Question: I wrote a program that is supposed to draw the Mandelbrot fractal. Unfortunately, it seems to be drunk. Here is the output:

The relevant function:
'''
void drawMandelbrot(float x, float y, float width, float height, float delta) {
for (float currentX = -2; currentX < 2; currentX += delta) {
for (float currentY = -2; currentY < 2; currentY += delta) {
Complex z(0, 0);
Complex c(currentX, currentY);
int iterations = 0;
do {
z = z * z + c;
++iterations;
}
while (z.getAbsoluteValue() <= 2 && iterations < MANDELBROT_ITERATION_LIMIT);
ALLEGRO_COLOR pixelColor;
float pixelX = (currentX + 2) / 4 * width;
float pixelY = (currentY + 2) / 4 * width;
if (z.getAbsoluteValue() <= 2) {
pixelColor = blackColor;
// Commented because you might not want this much junk in your terminal
//std::cout << "Stayed small! " << z.toString() << std::endl;
} else {
pixelColor = al_color_hsv(iterations / MANDELBROT_ITERATION_LIMIT, 1.0f, 1.0f);
// idem
//std::cout << "Blew up! " << z.toString() << std::endl;
}
al_draw_pixel(pixelX, pixelY, pixelColor);
}
}
}
'''
I believe the 'Complex::operator...' methods are correct, I suspect a logic error in the above function. When checking the output of the above (commented) std::cout statements, the absolute values of the complex numbers in the output is indeed less than 2, yet the image doesn't look like the plotted mandelbrot set.
Where is the wrong condition?
---
An mcve is included in the edit history.
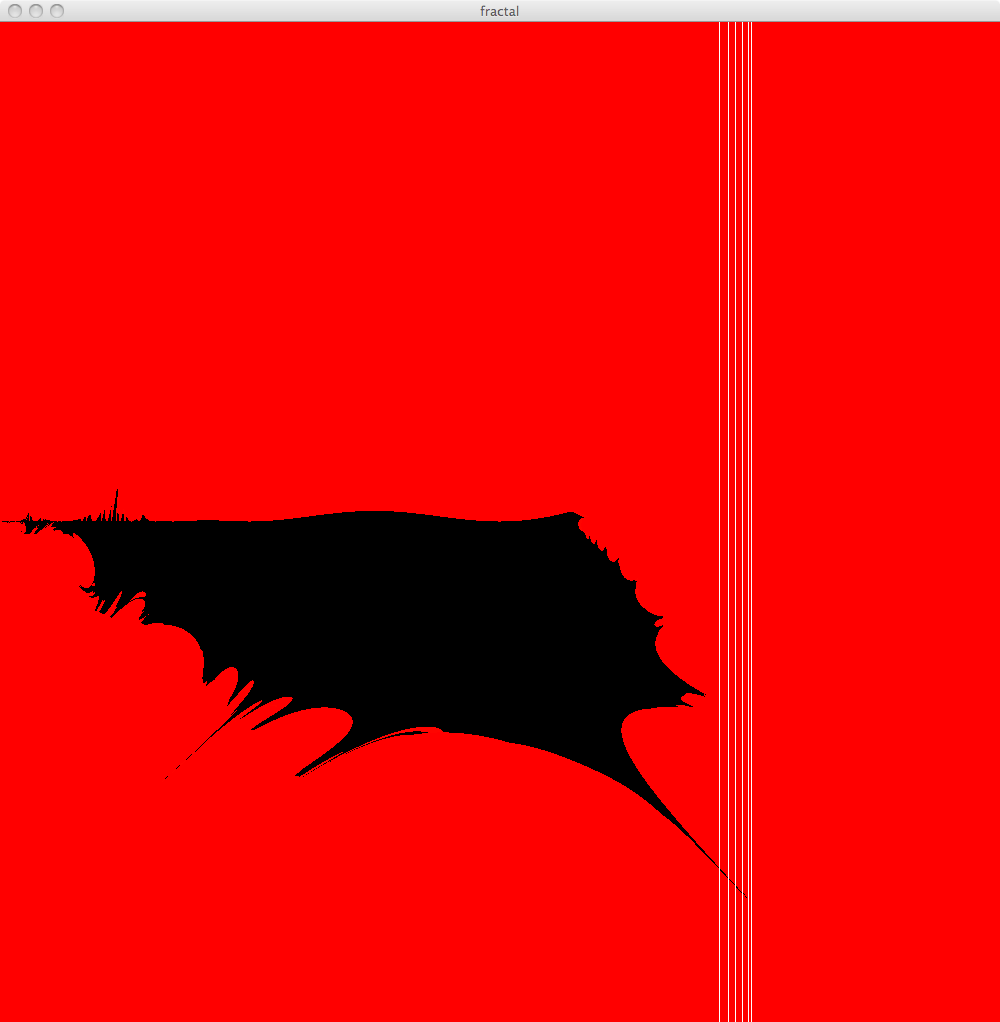
Answer: Your calculation of the complex modulus is incorrect.
'''
float Complex::getAbsoluteValue() const {
return sqrt(real * real + imaginary + imaginary);
}
'''
You've since removed this section of your post, but it should say
'''
float Complex::getAbsoluteValue() const {
return sqrt(real * real + imaginary * imaginary);
}
'''